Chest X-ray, AP view. Patient: 47 years old, sex F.
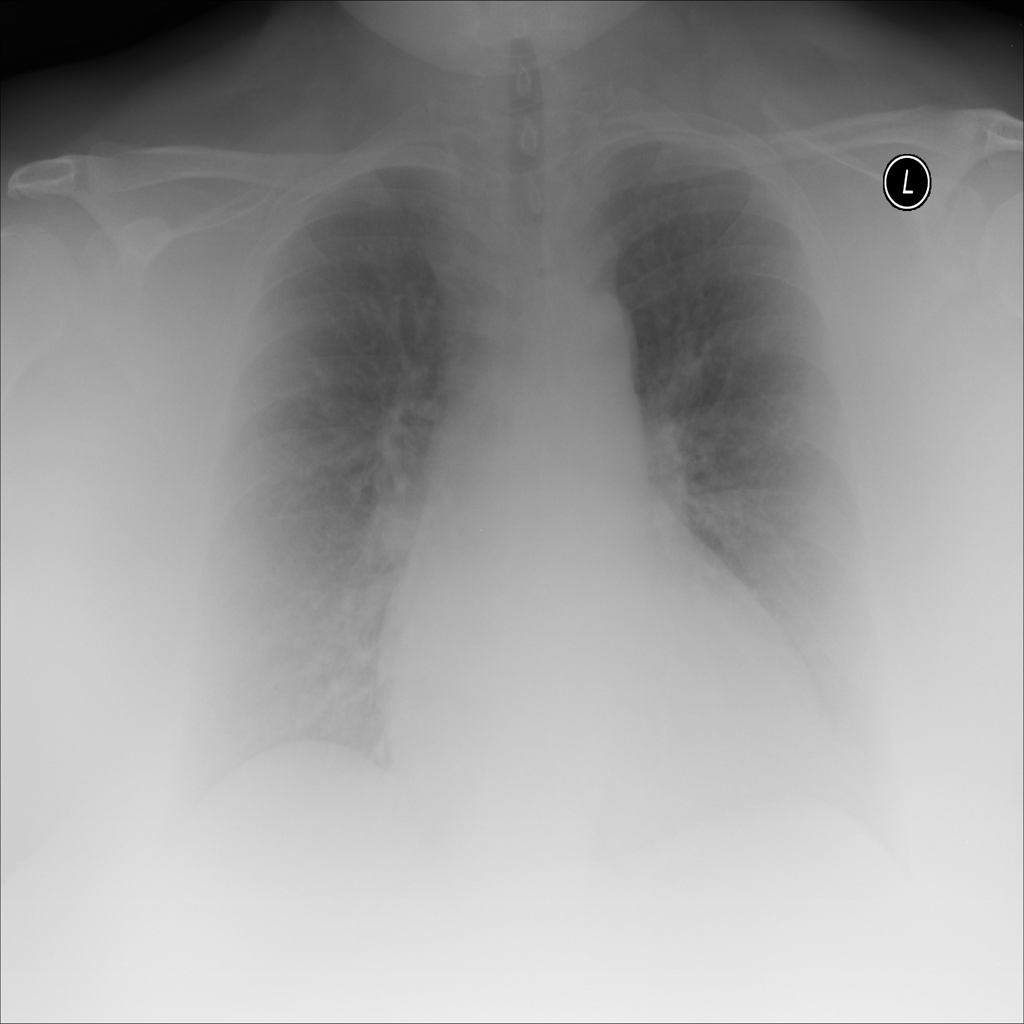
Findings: Cardiomegaly